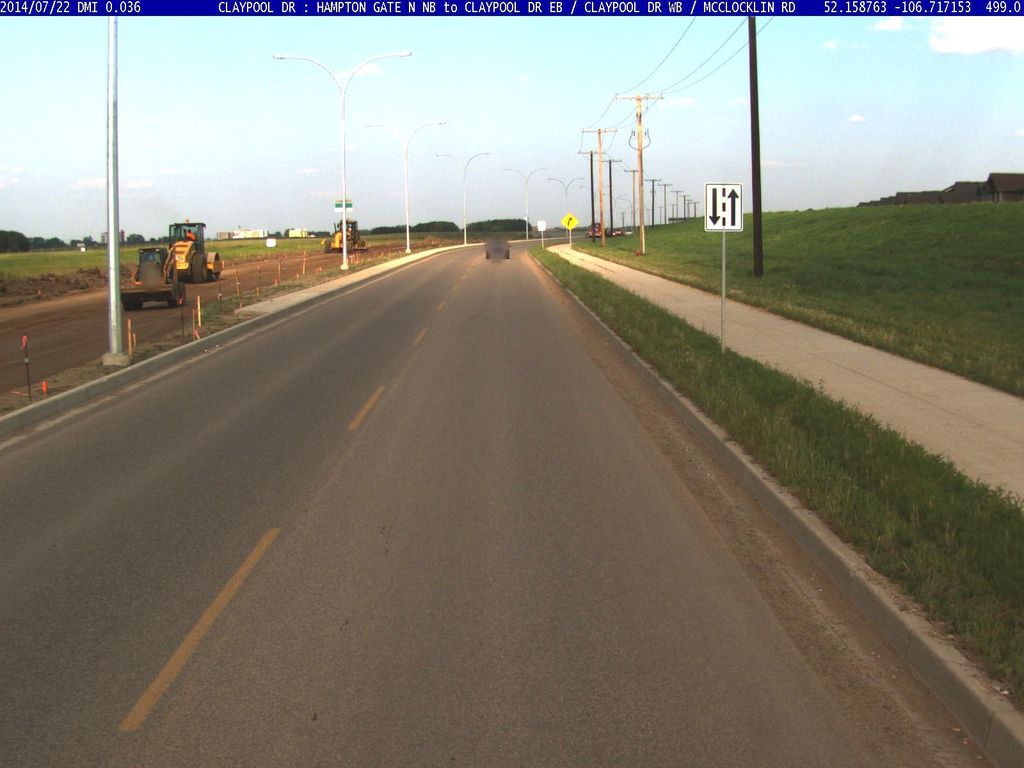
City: saskatoon